RGB frame:
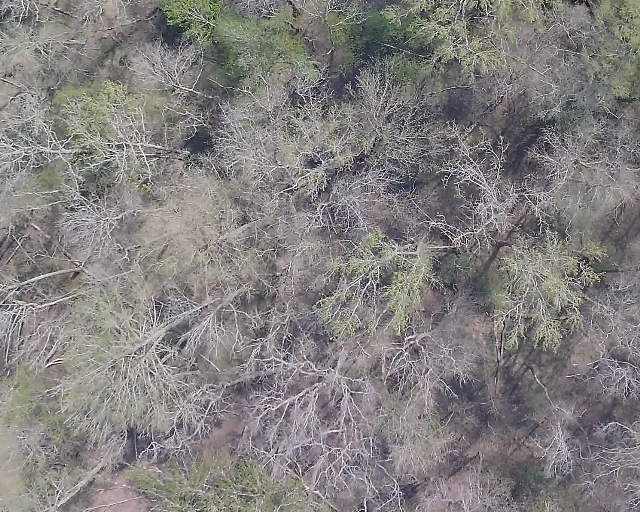
Thermal frame:
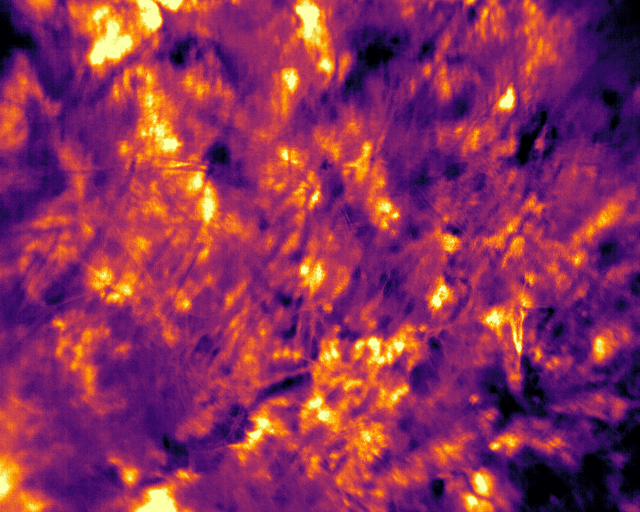
Captured: 2026-02-26 03:43:59
Pixels at or above 80 °C: 0 (fraction of frame: 0)